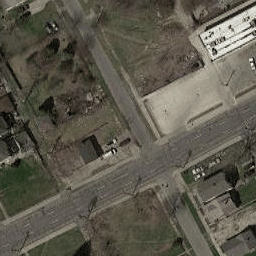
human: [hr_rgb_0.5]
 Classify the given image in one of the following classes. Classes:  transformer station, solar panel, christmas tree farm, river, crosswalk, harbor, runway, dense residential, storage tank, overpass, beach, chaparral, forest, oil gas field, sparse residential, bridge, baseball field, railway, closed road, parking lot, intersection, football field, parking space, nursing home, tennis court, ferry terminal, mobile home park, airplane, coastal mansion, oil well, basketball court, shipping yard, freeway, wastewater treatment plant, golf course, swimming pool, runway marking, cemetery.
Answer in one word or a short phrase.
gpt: intersection